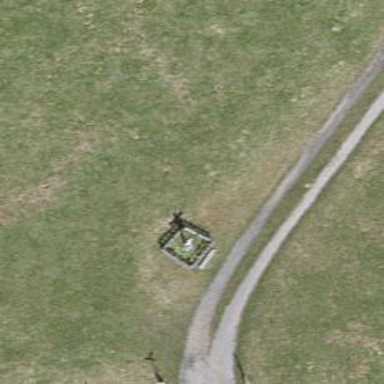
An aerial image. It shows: Historic wayside cross.